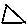
Label: triangle